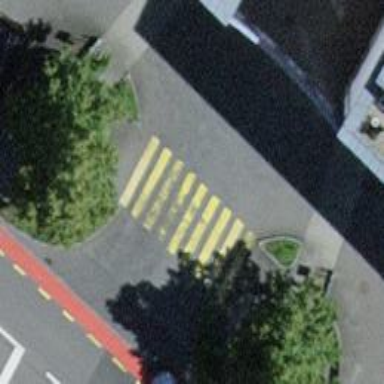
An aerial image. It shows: Uncontrolled zebra crossing on the road.